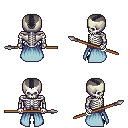
a pixel art fantasy rpg character, male body template, skeleton, overskirt, metal pants, raven short mohawk hairstyle, ghillies, spear, four views (front, back, left, right), 2x2 character sprite sheet, small pixel art, hard edges, no anti-aliasing